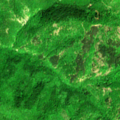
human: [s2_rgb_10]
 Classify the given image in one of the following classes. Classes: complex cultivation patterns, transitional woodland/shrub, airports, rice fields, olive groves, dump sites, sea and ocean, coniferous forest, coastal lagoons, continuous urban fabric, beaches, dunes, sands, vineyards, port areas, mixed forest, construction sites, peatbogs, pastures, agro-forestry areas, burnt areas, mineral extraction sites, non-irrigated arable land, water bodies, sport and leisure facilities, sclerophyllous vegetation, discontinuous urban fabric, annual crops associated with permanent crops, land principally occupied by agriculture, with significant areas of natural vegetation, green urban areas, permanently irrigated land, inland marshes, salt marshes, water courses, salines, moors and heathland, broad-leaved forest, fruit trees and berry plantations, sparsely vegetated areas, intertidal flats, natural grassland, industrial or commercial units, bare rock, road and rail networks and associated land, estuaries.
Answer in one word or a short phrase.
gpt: broad-leaved forest, transitional woodland/shrub